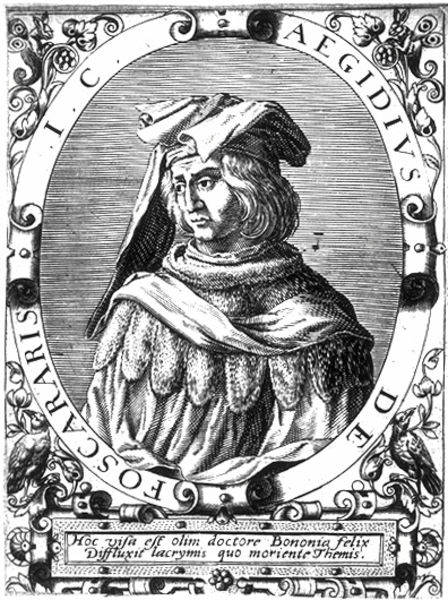
Titel: Bildnis des Ägidius Foscararis
Künstler: Matthaeus (d.Ä.) Becker
Institution: (Seriendruck)
Schlagwörter: blätter, dunkel, feder, kopf, mann, schatten, umhang, vogel, weiß, blumen, frisur, grau, haar, hell, hintergrund, hut, licht, mund, nase, profil, schmuck, schwarz, stirn, blick, schal, tiere, tuch, ornament, hemd, jung, kappe, mütze, augen, falten, gesicht, kragen, mensch, pelz, rahmen, tod, trauer, bildnis, hals, herr, portrait, porträt, vögel, gewand, haare, mantel, reich, stoff, brustbild, kinn, lippen, renaissance, schultern, traurig, kreis, oval, rund, schuppen, hase, ranken, schärpe, kopfbedeckung, schrift, wangen, backen, grafik, graphik, tafel, kartusche, felix, inschrift, brauen, büste, pupillen, floral, ornamente, melancholie, streifen, junge, augenbraue, schild, medaillon, druck, druckgrafik, schraffur, radierung, stich, illustration, schwarzweiß, text, buchstaben, lilie, verziert, wappen, jüngling, halbprofil, voluten, mittelalter, zeichnerisch, blumenranke, medaille, aufklärung, siegel, weich, lilien, kupferstich, cape, turban, doktor, glücklich, latein, lateinisch, schrifttafel, renessaince, ellipse, seriendruck, cranach, lucas, lucas cranach, rollwerk, einrollungen, buchkunst, mantek, fraphik, doctore, aegidius, kummervoll, bononia, foscaris, foscari, agedius foscari, cspr